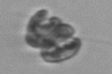
Label: Corymbellus